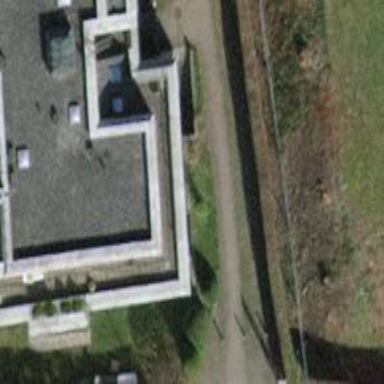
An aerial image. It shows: The building has flat roof oriented across. The roof is major part of the building.